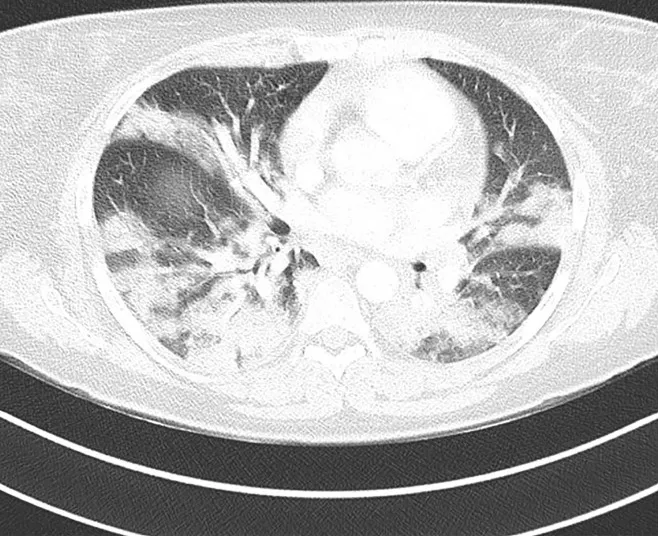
Chest CT showing signs of acute pulmonary embolism, along with extensive ground-glass opacifications involving both the lung parenchyma.
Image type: radiology (ct)